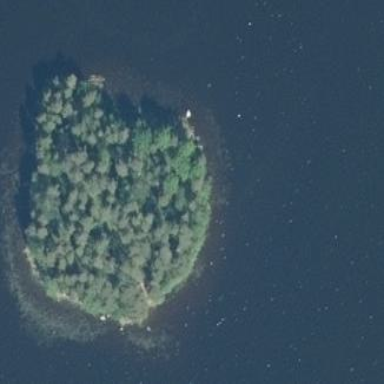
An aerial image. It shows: Islet.